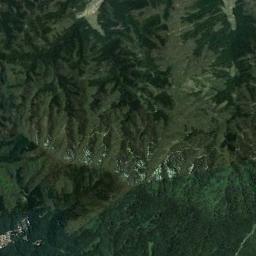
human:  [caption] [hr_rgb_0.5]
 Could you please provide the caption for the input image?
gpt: The folded mountain consists of a number of ridges and valleys and is covered with dense vegetation .

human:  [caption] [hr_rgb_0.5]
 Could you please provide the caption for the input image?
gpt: There are many trees on the mountain .

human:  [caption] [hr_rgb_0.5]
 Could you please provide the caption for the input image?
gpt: The mountain is full of green plants with lines of bare land .

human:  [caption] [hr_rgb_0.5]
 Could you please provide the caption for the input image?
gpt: This mountain is completely covered by vegetation and there is a winding path in it .

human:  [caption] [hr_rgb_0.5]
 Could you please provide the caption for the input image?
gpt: There are some ridges on the green mountain .